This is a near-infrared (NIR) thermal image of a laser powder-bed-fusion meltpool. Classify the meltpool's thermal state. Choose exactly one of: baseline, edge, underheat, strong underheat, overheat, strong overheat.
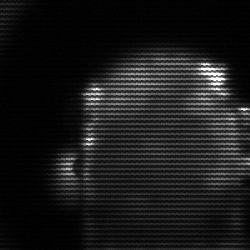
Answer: baseline